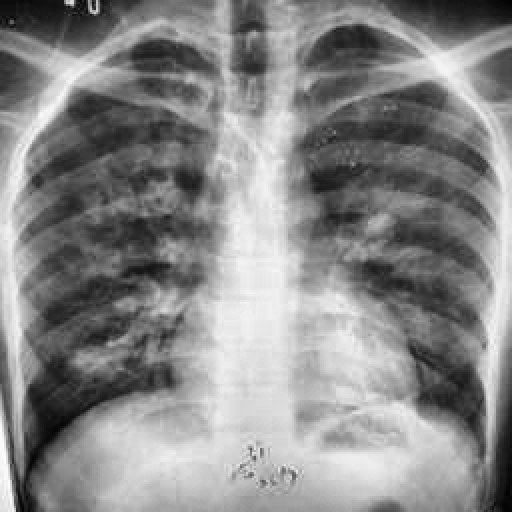
Finding: TUBERCULOSIS